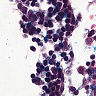
Metastatic tissue present: no